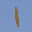
Label: 1